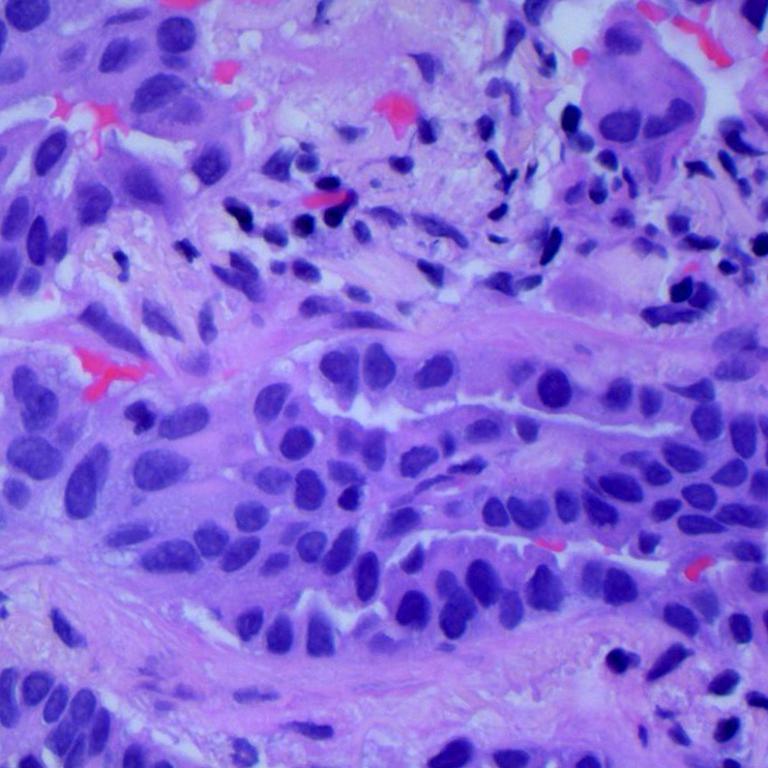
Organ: lung
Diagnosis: adenocarcinomas